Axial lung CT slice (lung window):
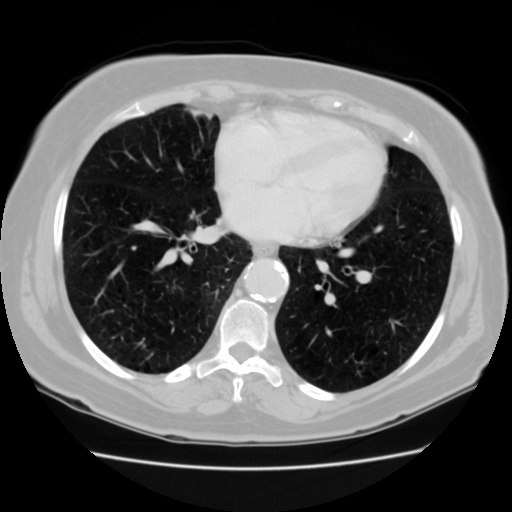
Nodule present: no